Question: I've written the following Javascript:
'''
(function () {
var computationModule = (function foo1(stdlib, foreign, heap) {
"use asm";
var sqrt = stdlib.Math.sqrt,
heapArray = new stdlib.Int32Array(heap),
outR = 0.0,
outI = 0.0;
function computeRow(canvasWidth, canvasHeight, limit, max, rowNumber, minR, maxR, minI, maxI) {
canvasWidth = +canvasWidth;
canvasHeight = +canvasHeight;
limit = +limit;
max = max | 0;
rowNumber = +rowNumber;
minR = +minR;
maxR = +maxR;
minI = +minI;
maxI = +maxI;
var columnNumber = 0.0,
zReal = 0.0,
zImaginary = 0.0,
numberToEscape = 0;
var columnNumberInt = 0;
// Compute the imaginary part of the numbers that correspond to pixels in this row.
zImaginary = +(((maxI - minI) * +rowNumber) / +canvasHeight + minI);
// Iterate over the pixels in this row.
// Compute the number of iterations to escape for each pixel that will determine its color.
for (columnNumber = +0; + columnNumber < +canvasWidth; columnNumber = +(+columnNumber + 1.0)) {
// Compute the real part of the number for this pixel.
zReal = +(((maxR - minR) * +columnNumber) / +canvasWidth + minR);
numberToEscape = howManyToEscape(zReal, zImaginary, max, limit) | 0;
columnNumberInt = columnNumberInt + 1 | 0;
heapArray[(columnNumberInt * 4) >> 2] = numberToEscape | 0;
}
}
// Function to determine how many iterations for a point to escape.
function howManyToEscape(r, i, max, limit) {
r = +r;
i = +i;
max = max | 0;
limit = +limit;
var j = 0,
ar = 0.0,
ai = 0.0;
ar = +r;
ai = +i;
for (j = 0;
(j | 0) < (max | 0); j = (j + 1) | 0) {
iteratingFunction(ar, ai, r, i)
ar = outR;
ai = outI;
if (+(ar * ar + ai * ai) >= +(limit * limit))
return j | 0;
}
return j | 0;
}
// The iterating function defining the fractal to draw
// r and i are the real and imaginary parts of the value from the previous iteration
// r0 and i0 are the starting points
function iteratingFunction(r, i, r0, i0) {
r = +r;
i = +i;
r0 = +r0;
i0 = +i0;
computePower(r, i, 2);
// Set the output from this function to t
outR = +(r0 + outR);
outI = +(i0 + outI);
}
// Compute the result of [r,i] raised to the power n.
// Place the resulting real part in outR and the imaginary part in outI.
function computePower(r, i, n) {
// Tell asm.js that r, i are floating point and n is an integer.
r = +r;
i = +i;
n = n | 0;
// Declare and initialize variables to be numbers.
var rResult = 0.0;
var iResult = 0.0;
var j = 0;
var tr = 0.0;
var ti = 0.0;
// Declare and initialize variables that will be used only in the
// event we need to compute the reciprocal.
var abs = 0.0;
var recr = 0.0;
var reci = 0.0;
if ((n | 0) < (0 | 0)) {
// For n less than 0, compute the reciprocal and then raise it to the opposite power.
abs = +sqrt(r * r + i * i);
recr = r / abs;
reci = -i / abs;
r = recr;
i = reci;
n = -n | 0;
}
rResult = r;
iResult = i;
for (j = 1;
(j | 0) < (n | 0); j = (j + 1) | 0) {
tr = rResult * r - iResult * i;
ti = rResult * i + iResult * r;
rResult = tr;
iResult = ti;
}
outR = rResult;
outI = iResult;
} // end computePower
return {
computeRow: computeRow
};
})(self, foreign, heap);
// Return computationModule that we just defined.
return computationModule;
})();
'''
There's nothing particularly unusual about this Javascript, except that I want to make my web application display the Javascript in an ACE text editor (<URL> so that the user can modify the code at runtime.
I load the Javascript using jQuery AJAX and then set the contents of the ACE Editor to the Javascript code. After the user modifies the code, he can click a button to run the code. (This uses 'eval')
The problem I'm having is that ACE is displaying strange characters instead of spaces.
Oddly enough, if I try to copy text from the ACE editor, the strange characters disappear and the spaces are normal. Furthermore, the code runs fine even with these strange characters being displayed.
I also noticed that the problem does not appear when using Firefox, but it appears for Chrome and IE 11.
Finally, the problem only occurs when I put the code on a real web server. It doesn't reproduce in my development environment.
Looking at this some more, I can see that it's not just the text I'm loading via AJAX. Even when I type new spaces, more text characters appear!
What could be going wrong so that the text doesn't display properly?
Here's a link to the application: <URL>
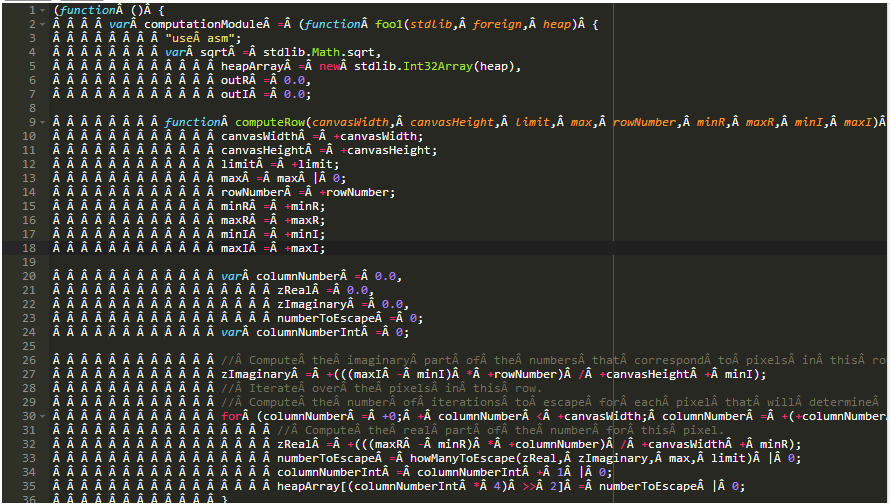
Answer: Use 'charset="utf-8"' in the script tag where you include ace.
'<script src="path/to/ace.js" charset="utf-8">'
This may have something to do with this:
> When no explicit charset parameter is provided by the sender, media
subtypes of the "text" type are defined to have a default charset
value of "ISO-8859-1" when received via HTTP. Data in character sets
other than "ISO-8859-1" or its subsets MUST be labeled with an
appropriate charset value. See section 3.4.1 for compatibility
problems.
<URL>
So the string passed to the script are in an encoding different than what ACE (or JS in general) expects, which is 'UTF-8'.